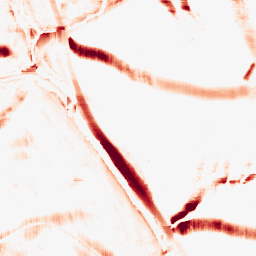
Category: morphological
Decomposition family: morphological_rect
Decomposition parameters: operation: opening
width: 20
height: 20
Upsampling method: quadratic
Upsampling parameters: scale: 4
Upsampling scale: 4